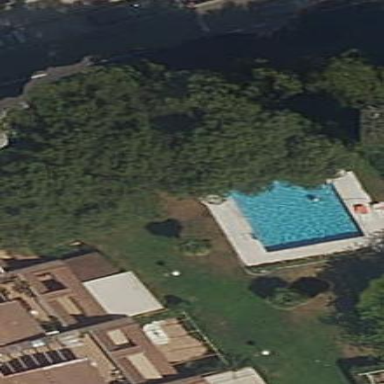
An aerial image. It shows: Swimming pool located in leisure land.